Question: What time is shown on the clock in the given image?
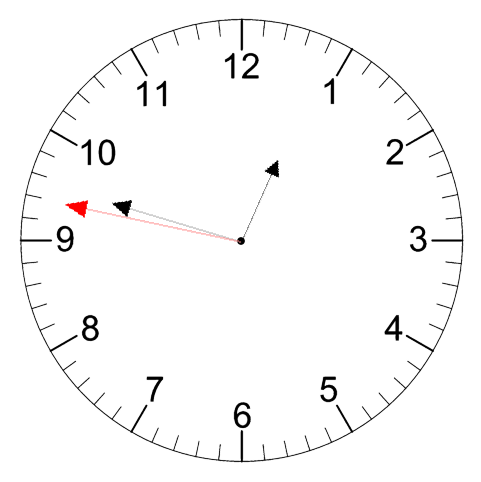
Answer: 12:47:47